Question: I finish all the installtion step for redmine and configure apache
'''
sree@sree:/usr/share/redmine$ rails -v
Rails 3.2.13
sree@sree:/usr/share/redmine$ ruby -v
ruby 1.8.7 (2011-06-30 patchlevel 352) [i686-linux]
sree@sree:/usr/share/redmine$ bundle -v
Bundler version 1.3.5
'''
while runing but localhost/redmine i am getting error as shown below
!
---
As ber the error message "'gem install bundler' "i install bundler version
'''
sree@sree:/$ sudo gem install bundler -v 1.0.21
Successfully installed bundler-1.0.21
'''
still getting the same error
'''
***************************************************************************
sree@sree:/$ ruby --version
ruby 1.8.7 (2011-06-30 patchlevel 352) [i686-linux]
'''
---
'''
Gem.lock
GEM
remote: https://rubygems.org/
specs:
actionmailer (3.2.13)
actionpack (= 3.2.13)
mail (~> 2.5.3)
actionpack (3.2.13)
activemodel (= 3.2.13)
activesupport (= 3.2.13)
builder (~> 3.0.0)
erubis (~> 2.7.0)
journey (~> 1.0.4)
rack (~> 1.4.5)
rack-cache (~> 1.2)
rack-test (~> 0.6.1)
sprockets (~> 2.2.1)
activemodel (3.2.13)
activesupport (= 3.2.13)
builder (~> 3.0.0)
activerecord (3.2.13)
activemodel (= 3.2.13)
activesupport (= 3.2.13)
arel (~> 3.0.2)
tzinfo (~> 0.3.29)
activeresource (3.2.13)
activemodel (= 3.2.13)
activesupport (= 3.2.13)
activesupport (3.2.13)
i18n (= 0.6.1)
multi_json (~> 1.0)
arel (3.0.2)
builder (3.0.0)
capybara (2.0.3)
mime-types (>= 1.16)
nokogiri (>= 1.3.3)
rack (>= 1.0.0)
rack-test (>= 0.5.4)
selenium-webdriver (~> 2.0)
xpath (~> 1.0.0)
childprocess (0.3.9)
ffi (~> 1.0, >= 1.0.11)
coderay (1.0.9)
erubis (2.7.0)
fastercsv (1.5.5)
ffi (1.9.0)
hike (1.2.3)
i18n (0.6.1)
journey (1.0.4)
jquery-rails (2.0.3)
railties (>= 3.1.0, < 5.0)
thor (~> 0.14)
json (1.8.0)
mail (2.5.4)
mime-types (~> 1.16)
treetop (~> 1.4.8)
metaclass (0.0.1)
mime-types (1.24)
mocha (0.13.3)
metaclass (~> 0.0.1)
multi_json (1.7.9)
mysql2 (0.3.13)
net-ldap (0.3.1)
nokogiri (1.5.10)
polyglot (0.3.3)
rack (1.4.5)
rack-cache (1.2)
rack (>= 0.4)
rack-openid (1.3.1)
rack (>= 1.1.0)
ruby-openid (>= 2.1.8)
rack-ssl (1.3.3)
rack
rack-test (0.6.2)
rack (>= 1.0)
rails (3.2.13)
actionmailer (= 3.2.13)
actionpack (= 3.2.13)
activerecord (= 3.2.13)
activeresource (= 3.2.13)
activesupport (= 3.2.13)
bundler (~> 1.0)
railties (= 3.2.13)
railties (3.2.13)
actionpack (= 3.2.13)
activesupport (= 3.2.13)
rack-ssl (~> 1.3.2)
rake (>= 0.8.7)
rdoc (~> 3.4)
thor (>= 0.14.6, < 2.0)
rake (10.1.0)
rdoc (3.12.2)
json (~> 1.4)
rmagick (2.13.2)
ruby-openid (2.2.3)
rubyzip (0.9.9)
selenium-webdriver (2.35.0)
childprocess (>= 0.2.5)
multi_json (~> 1.0)
rubyzip
websocket (~> 1.0.4)
shoulda (3.3.2)
shoulda-context (~> 1.0.1)
shoulda-matchers (~> 1.4.1)
shoulda-context (1.0.2)
shoulda-matchers (1.4.1)
activesupport (>= 3.0.0)
sprockets (2.2.2)
hike (~> 1.2)
multi_json (~> 1.0)
rack (~> 1.0)
tilt (~> 1.1, != 1.3.0)
thor (0.18.1)
tilt (1.4.1)
treetop (1.4.15)
polyglot
polyglot (>= 0.3.1)
tzinfo (0.3.37)
websocket (1.0.7)
xpath (1.0.0)
nokogiri (~> 1.3)
yard (0.8.7)
PLATFORMS
ruby
DEPENDENCIES
activerecord-jdbc-adapter (= 1.2.5)
activerecord-jdbcmysql-adapter
builder (= 3.0.0)
capybara (~> 2.0.0)
coderay (~> 1.0.9)
fastercsv (~> 1.5.0)
i18n (~> 0.6.0)
jquery-rails (~> 2.0.2)
mocha (~> 0.13.3)
mysql2 (~> 0.3.11)
net-ldap (~> 0.3.1)
nokogiri (< 1.6.0)
rack-openid
rails (= 3.2.13)
rdoc (>= 2.4.2)
rmagick (>= 2.0.0)
ruby-openid (~> 2.2.3)
shoulda (~> 3.3.2)
yard
[1]: http://i.stack.imgur.com/Jhcpo.png
'''
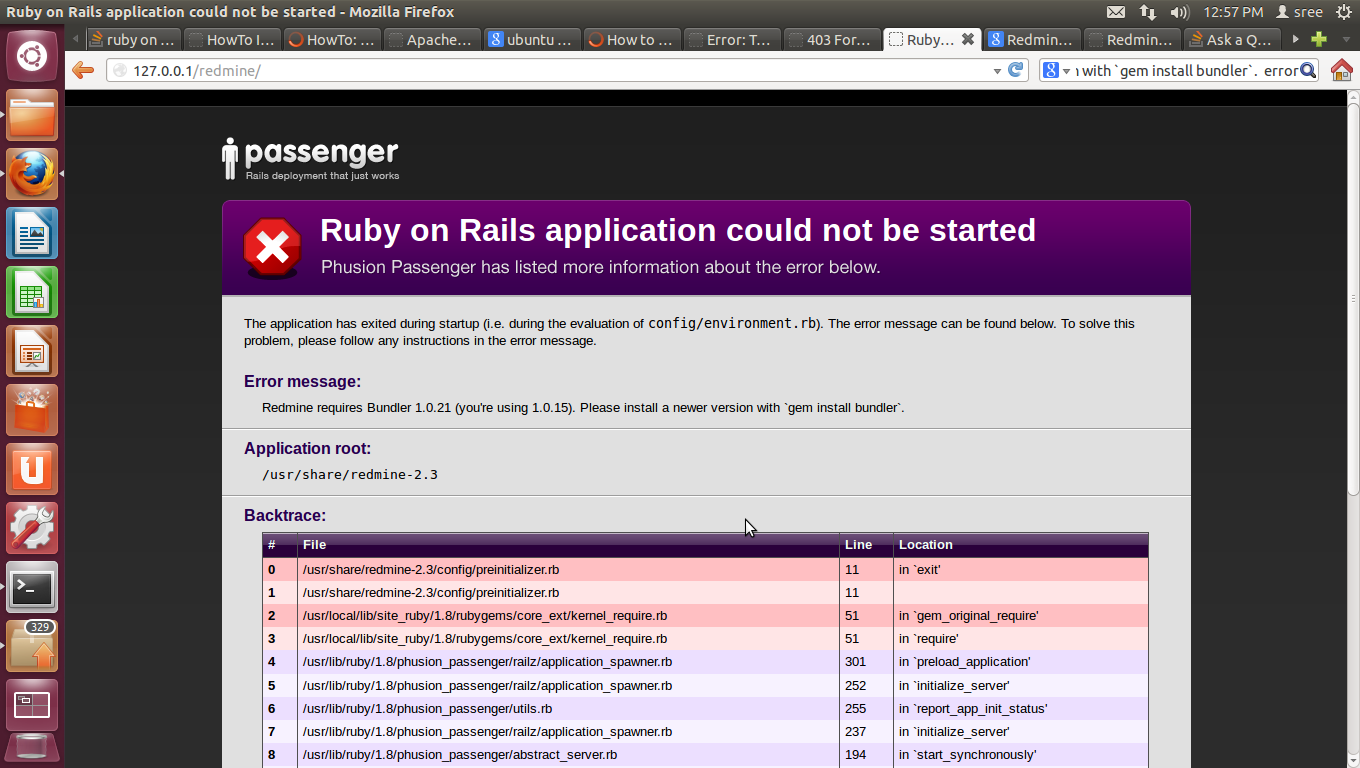
Answer: Reference - <URL>
Following the steps
1 Install apache with Phusion Passenger:
'''
user@user:~gem install passenger
'''
1. add the RubyGems bin directory to your $PATH a. /etc/bash.bashrc- write in end export PATH=$PATH:/home/user/.rvm/gems/ruby-1.9.3-p448/bin b. Run export PATH=$PATH:/home/user/.rvm/gems/ruby-1.9.3-p448/bin
2. passenger-install-apache2-module
a. Follow the instruction as output
i. Create two files inside /etc/apache2/mods-available/
1. passenger.load
LoadModule passenger_module /home/user/.rvm/gems/ruby-1.9.3-p448/gems/passenger-4.0.14/buildout/apache2/mod_passenger.so
passenger.conf
PassengerDefaultRuby /home/user/.rvm/wrappers/ruby-1.9.3-p448/ruby
PassengerRoot /home/user/.rvm/gems/ruby-1.9.3-p448/gems/passenger-4.0.14
1. user@user:~passenger-memory-stats
1. user@user:~ln -s /home/user/redmine-2.3/public /var/www/redmine
2. user@user:~sudo gedit /etc/apache2/sites-available/default RailsEnv development RackBaseURI /redmine Options Indexes FollowSymLinks MultiViews AllowOverride All Order allow, deny Allow from all SetEnv RAILS_RELATIVE_URL_ROOT "/redmine" 'user@user:~sudo service apache2 restart user@user:~firefox http://localhost/redmine'